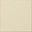
Piece: xx